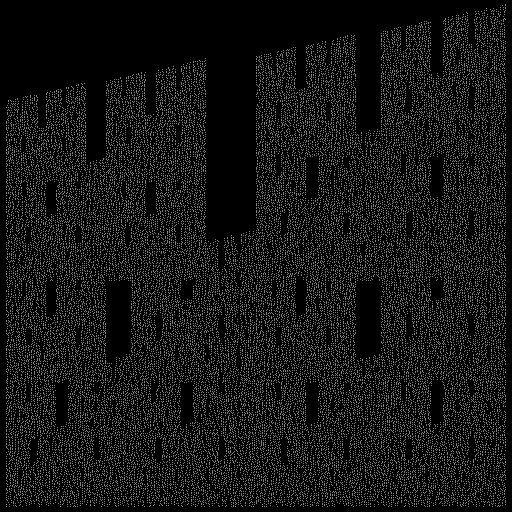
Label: castle